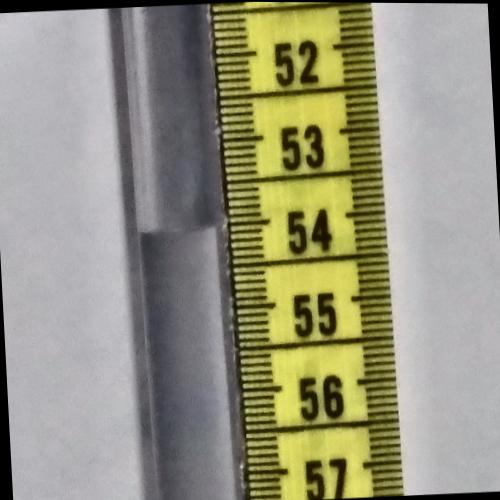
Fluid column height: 54.0 cm